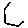
Label: hexagon